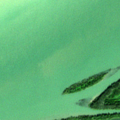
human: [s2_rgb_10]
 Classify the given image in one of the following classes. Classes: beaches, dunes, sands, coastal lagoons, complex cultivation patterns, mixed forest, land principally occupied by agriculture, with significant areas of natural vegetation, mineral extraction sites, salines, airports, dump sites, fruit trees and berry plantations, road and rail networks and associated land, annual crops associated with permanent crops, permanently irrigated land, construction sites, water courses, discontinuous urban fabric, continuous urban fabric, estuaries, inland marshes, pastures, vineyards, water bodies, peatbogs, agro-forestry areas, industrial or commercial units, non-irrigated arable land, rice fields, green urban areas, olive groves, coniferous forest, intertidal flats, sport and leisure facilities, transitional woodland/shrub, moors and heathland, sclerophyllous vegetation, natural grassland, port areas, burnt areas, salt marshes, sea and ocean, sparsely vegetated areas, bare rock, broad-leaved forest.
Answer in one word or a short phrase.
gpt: inland marshes, water courses